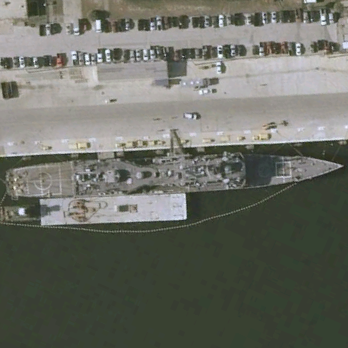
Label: cruiser